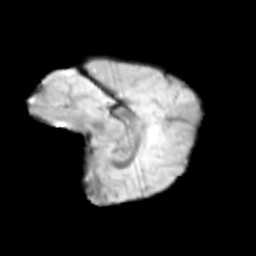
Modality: T2w
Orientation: sagittal
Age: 11
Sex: female
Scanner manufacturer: siemens
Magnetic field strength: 3 T
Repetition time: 3.8 s
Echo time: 0.07 s